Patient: sex F, age 54
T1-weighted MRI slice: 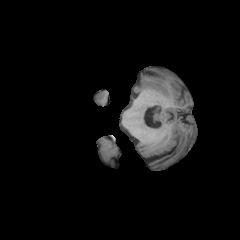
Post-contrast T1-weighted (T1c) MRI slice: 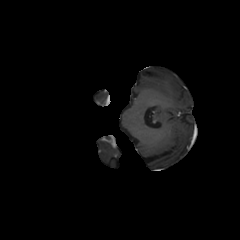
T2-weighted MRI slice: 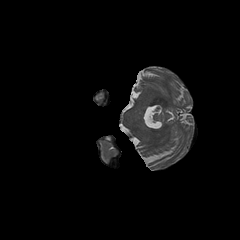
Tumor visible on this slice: no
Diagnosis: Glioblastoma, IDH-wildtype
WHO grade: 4